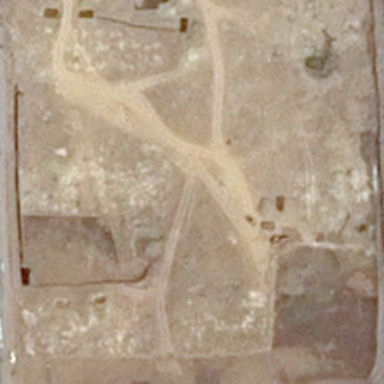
It is a large piece of bareland .